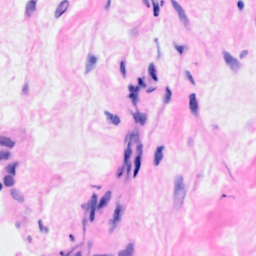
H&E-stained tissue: Breast